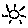
Label: sun